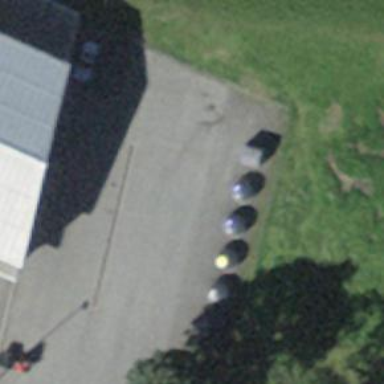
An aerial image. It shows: Recycling centre providing amenities for recycling.